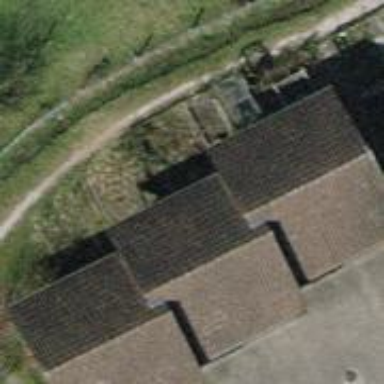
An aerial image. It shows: Group of garages.